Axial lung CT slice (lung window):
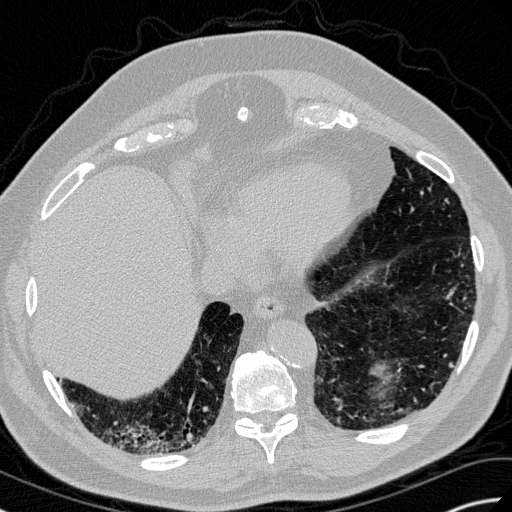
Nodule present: no